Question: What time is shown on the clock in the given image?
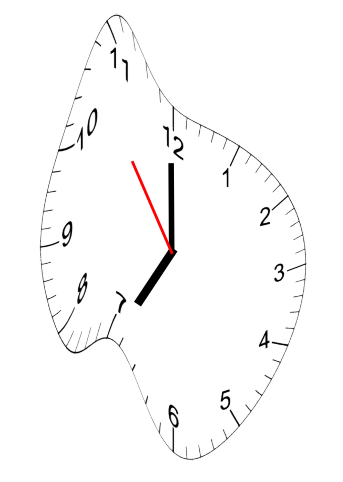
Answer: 06:59:54